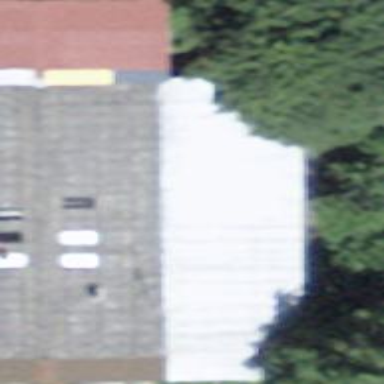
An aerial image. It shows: Warehouse building.